Aerial crown-view tile of a tropical tree (Barro Colorado Island, Panama), acquired 20241014:
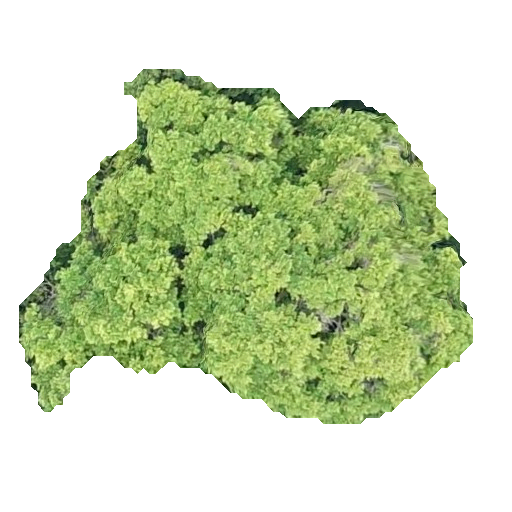
Species: Terminalia amazonia
GBIF accepted scientific name: Terminalia amazonica
Crown area: 170.197 m²